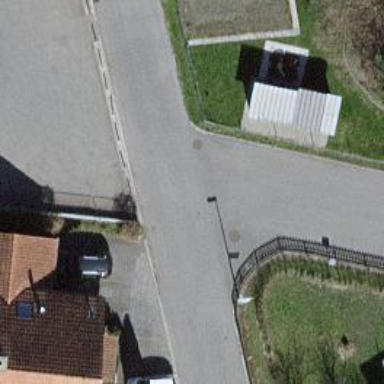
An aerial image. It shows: Smoothly paved residential road.